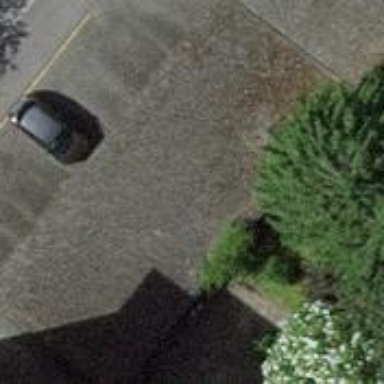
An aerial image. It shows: Group of garages.